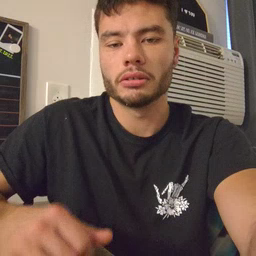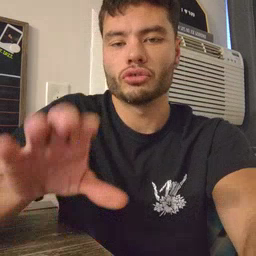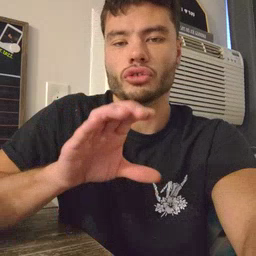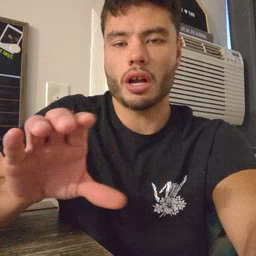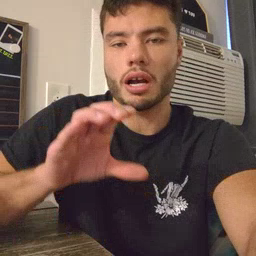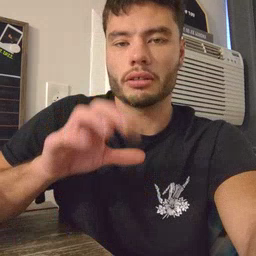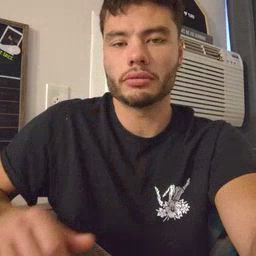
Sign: chocolate